Question: I am using core plot library for showing Scatter plot in my app. I am creating CPTPlotSymbol like this :-
'''
CPTMutableLineStyle *symbolLineStyle = [CPTMutableLineStyle lineStyle];
symbolLineStyle.lineColor = [CPTColor blackColor];
CPTPlotSymbol *plotSymbol = [CPTPlotSymbol ellipsePlotSymbol];
plotSymbol.fill = [CPTFill fillWithColor:blueColor];
plotSymbol.lineStyle = symbolLineStyle;
plotSymbol.size = CGSizeMake(5.0 , 5.0);
'''
Then graph point are looking like this.

I am trying to click these points on iphone device but I am not able to click them easily.
I want to keep points size as it is now and want to increase the clickable area only. Is it possible with core plot library?
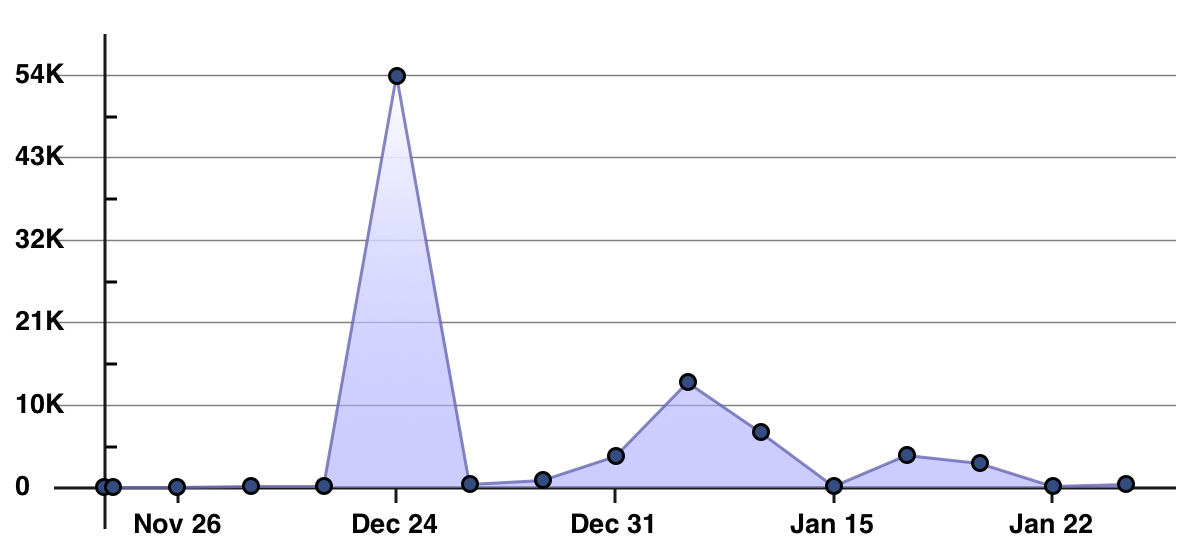
Answer: Use the 'plotSymbolMarginForHitDetection' property on the scatter plot. This increases the size of the tappable zone around each plot symbol.